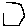
Label: hexagon